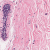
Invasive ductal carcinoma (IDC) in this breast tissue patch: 0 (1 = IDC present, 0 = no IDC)